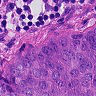
Metastatic tissue present: yes